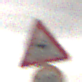
Verkehrszeichen: SchleuderOderRutschgefahr
Zusatzzeichen unten: Geschwindigkeit130
Umgebung: Outdoor, Nature
Tageszeit: Midday
Wetter: Overcast
Licht: Natural
Jahreszeit: NotSpecified
Kontrast: LowContrast